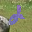
Label: 2